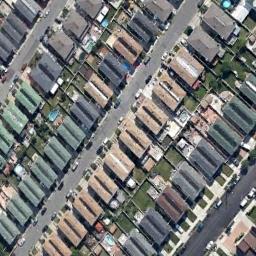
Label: dense_residential